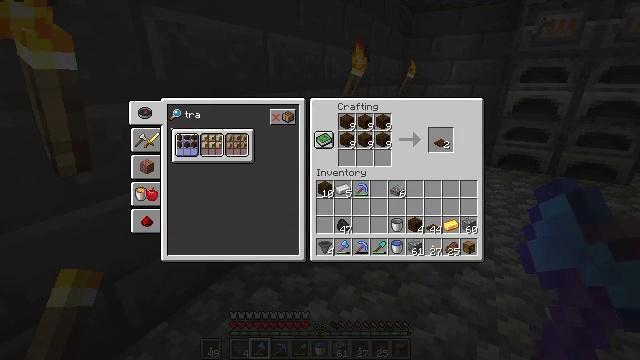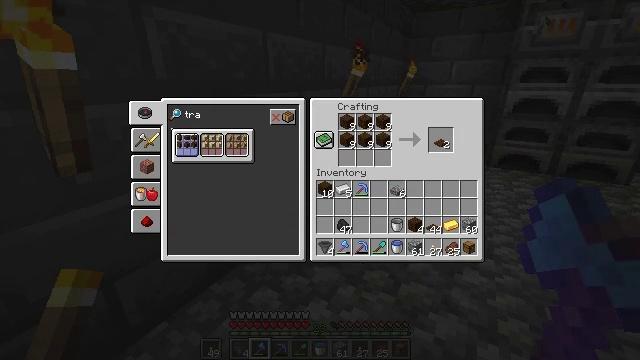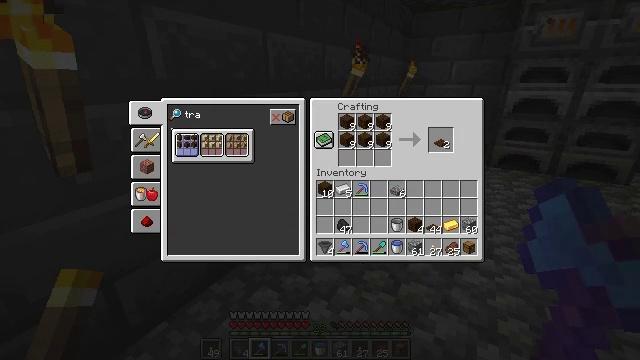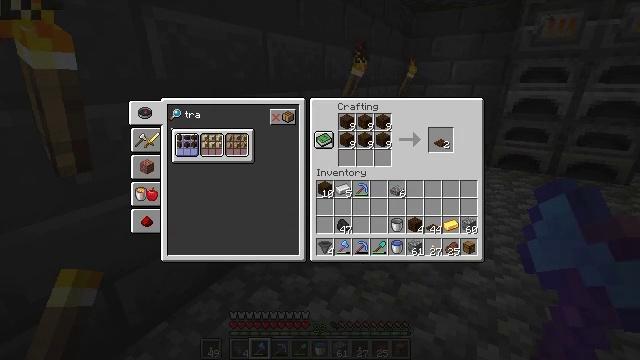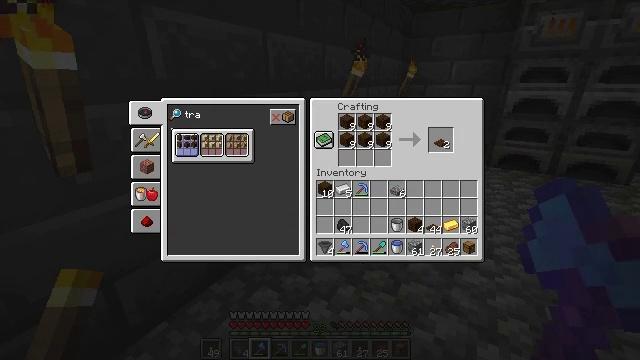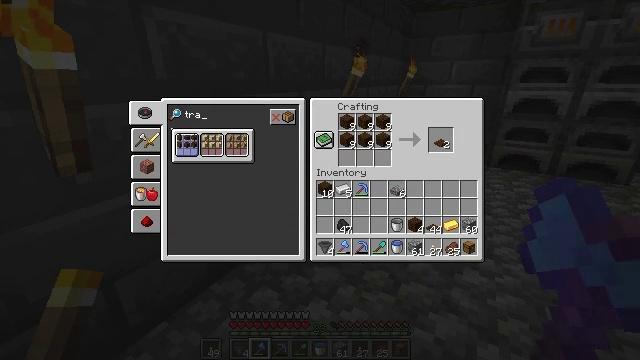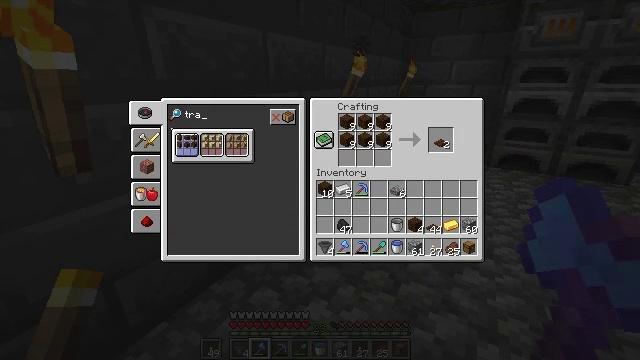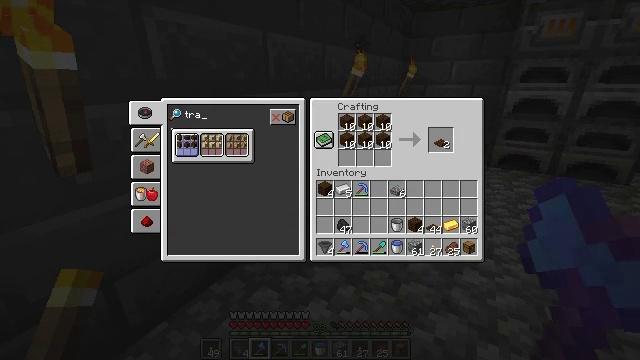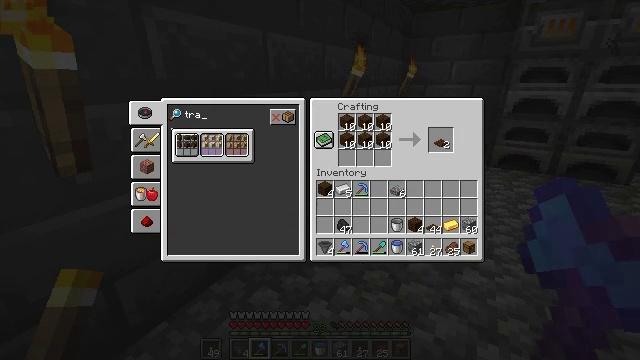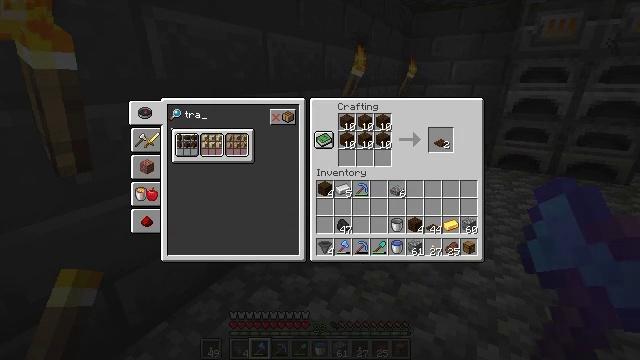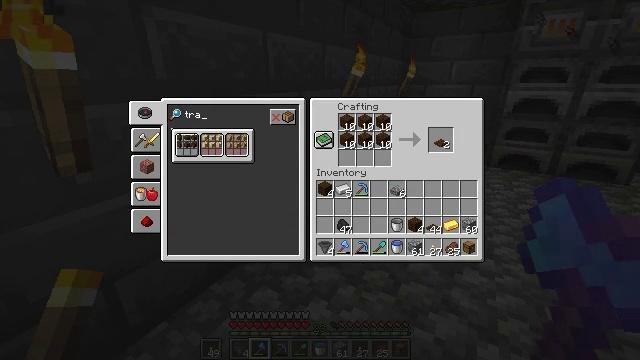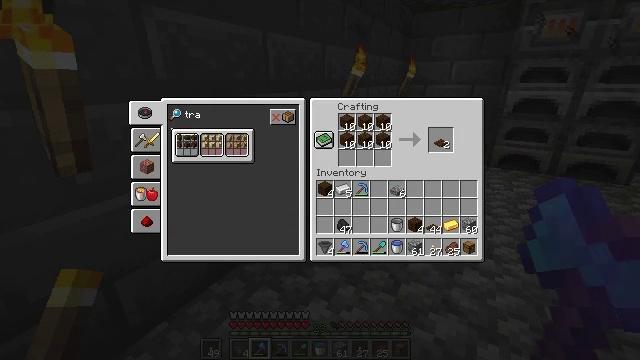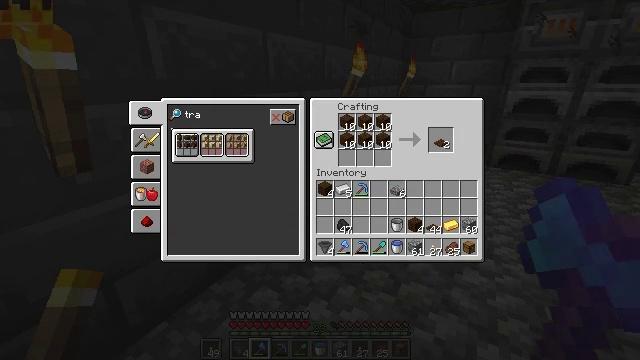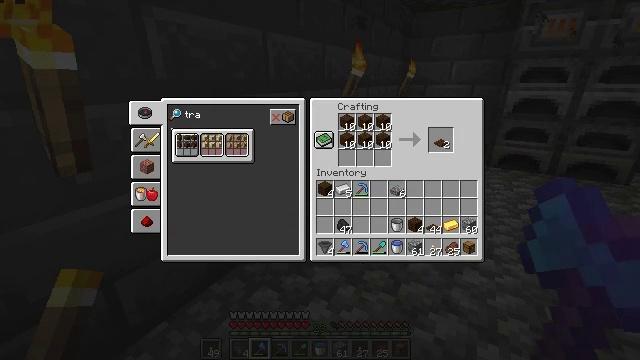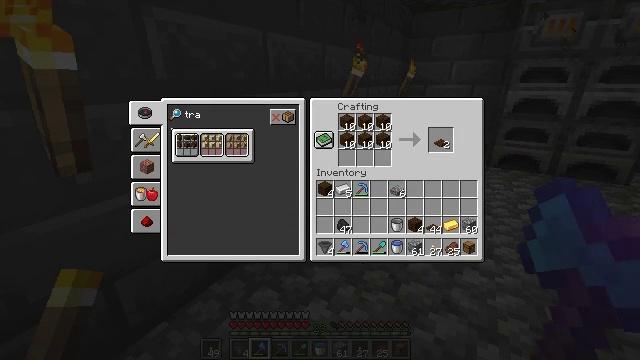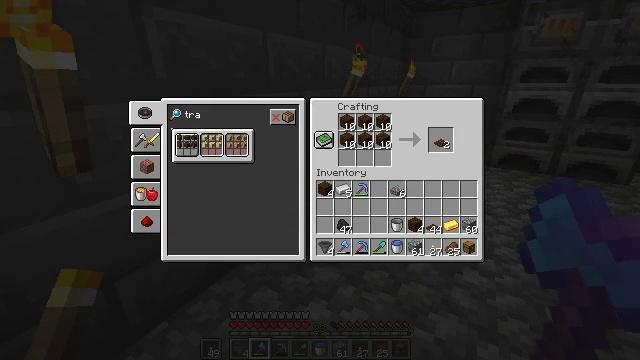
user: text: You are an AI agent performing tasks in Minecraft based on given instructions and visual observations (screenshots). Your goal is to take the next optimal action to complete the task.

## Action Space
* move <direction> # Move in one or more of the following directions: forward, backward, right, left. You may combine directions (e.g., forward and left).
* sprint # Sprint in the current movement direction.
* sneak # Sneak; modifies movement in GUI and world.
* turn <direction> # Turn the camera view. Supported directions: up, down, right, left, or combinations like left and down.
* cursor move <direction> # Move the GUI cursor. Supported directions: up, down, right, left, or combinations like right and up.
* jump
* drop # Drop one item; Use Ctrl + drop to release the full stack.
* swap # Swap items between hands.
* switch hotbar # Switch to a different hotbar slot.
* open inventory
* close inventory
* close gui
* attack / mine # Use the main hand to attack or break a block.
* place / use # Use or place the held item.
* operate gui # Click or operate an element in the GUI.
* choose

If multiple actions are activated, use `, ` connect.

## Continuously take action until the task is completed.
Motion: motion action
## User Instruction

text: Create a dark oak trapdoor using dark oak planks.
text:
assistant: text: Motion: operate gui
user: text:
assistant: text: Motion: operate gui
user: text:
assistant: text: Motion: operate gui
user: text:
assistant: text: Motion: operate gui
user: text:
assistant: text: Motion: no_op
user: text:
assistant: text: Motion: no_op
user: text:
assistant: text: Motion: no_op
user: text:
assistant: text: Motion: cursor move right
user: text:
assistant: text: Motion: cursor move right and down
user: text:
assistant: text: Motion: cursor move right and down
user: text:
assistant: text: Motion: cursor move right
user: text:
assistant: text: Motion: sneak, cursor move right
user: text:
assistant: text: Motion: sneak
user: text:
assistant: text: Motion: sneak
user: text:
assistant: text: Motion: sneak, cursor move left and up
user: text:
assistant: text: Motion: sneak, cursor move left and up
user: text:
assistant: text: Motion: sneak, cursor move left
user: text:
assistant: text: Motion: sneak
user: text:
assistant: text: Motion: sneak
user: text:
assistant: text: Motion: sneak
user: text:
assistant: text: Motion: sneak
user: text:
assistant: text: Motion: sneak, operate gui
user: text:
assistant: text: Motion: sneak, operate gui
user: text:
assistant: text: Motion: sneak, operate gui
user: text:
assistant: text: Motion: sneak
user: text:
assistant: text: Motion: sneak
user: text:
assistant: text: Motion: sneak
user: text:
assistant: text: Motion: sneak
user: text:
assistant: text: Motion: sneak
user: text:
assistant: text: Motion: sneak